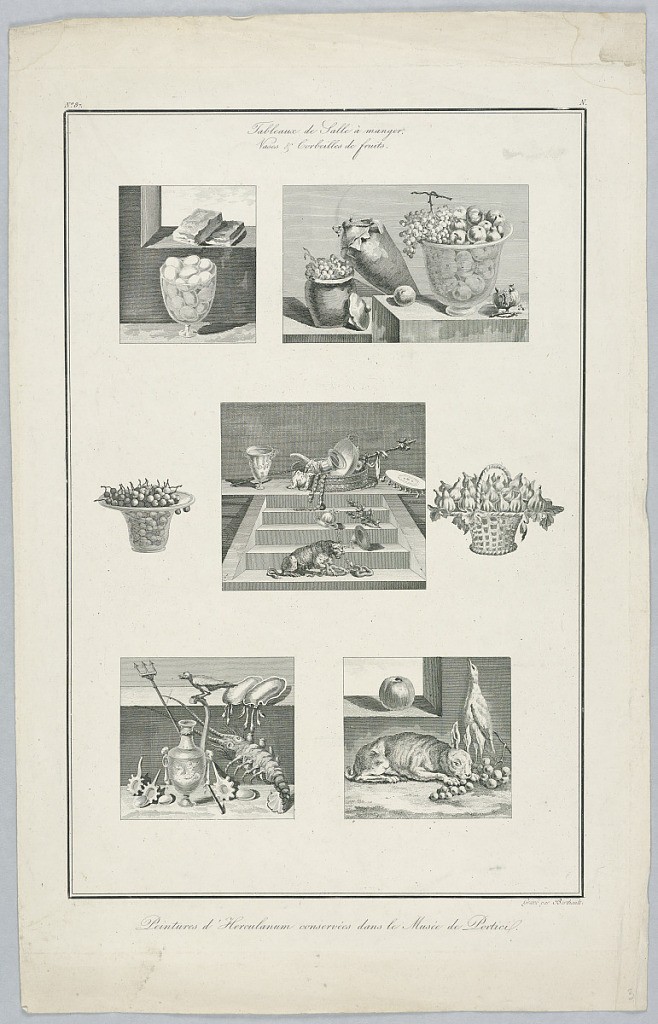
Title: Paintings of Herculaneum Preserved in the Portici Museum
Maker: Pierre-Gabriel Berthault, French, 1737–1831
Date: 1748–1819
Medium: Engraving on paper
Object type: Print
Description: Paintings of Herculaneum Preserved in the Portici Museum